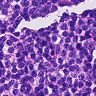
Metastatic tissue present: no